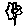
Label: flower